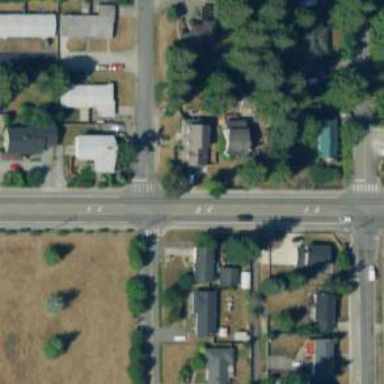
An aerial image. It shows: Marked road crossing.